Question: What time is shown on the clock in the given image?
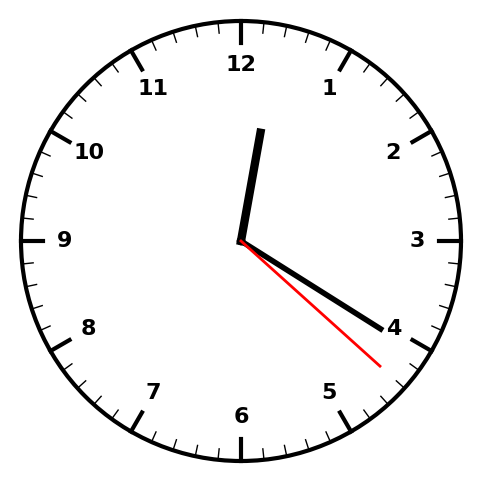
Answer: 12:20:22